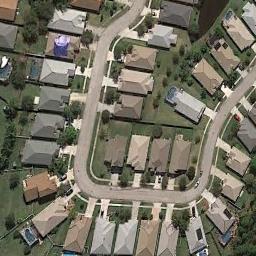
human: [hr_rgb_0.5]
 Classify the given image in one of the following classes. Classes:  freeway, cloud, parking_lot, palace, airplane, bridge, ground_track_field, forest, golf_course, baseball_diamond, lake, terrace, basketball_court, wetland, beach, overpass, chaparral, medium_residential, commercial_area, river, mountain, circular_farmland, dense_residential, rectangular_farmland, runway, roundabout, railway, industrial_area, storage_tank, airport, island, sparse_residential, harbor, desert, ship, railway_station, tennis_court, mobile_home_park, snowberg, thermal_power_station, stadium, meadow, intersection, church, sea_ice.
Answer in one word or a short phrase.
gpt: dense_residential